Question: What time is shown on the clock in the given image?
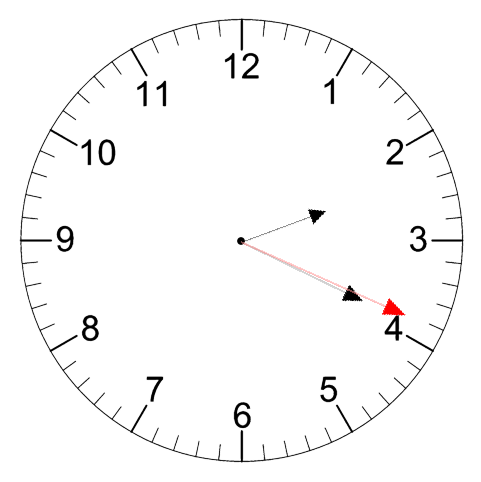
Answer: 02:19:19